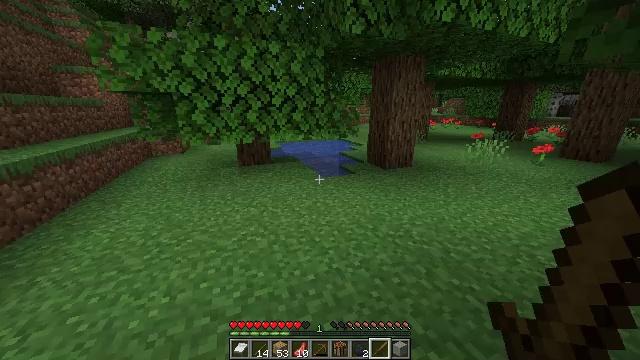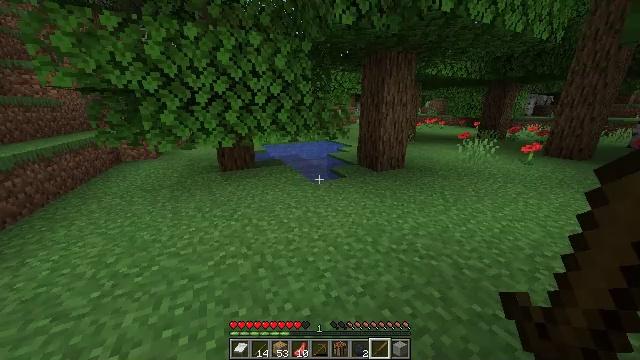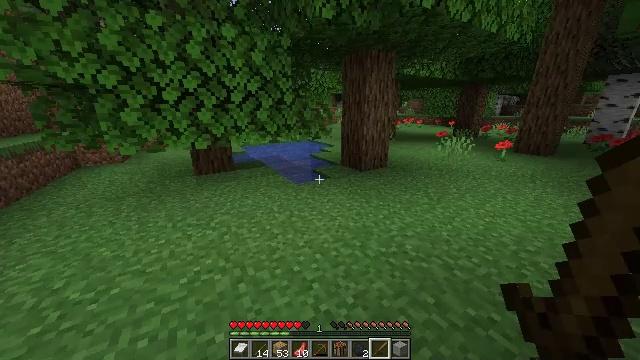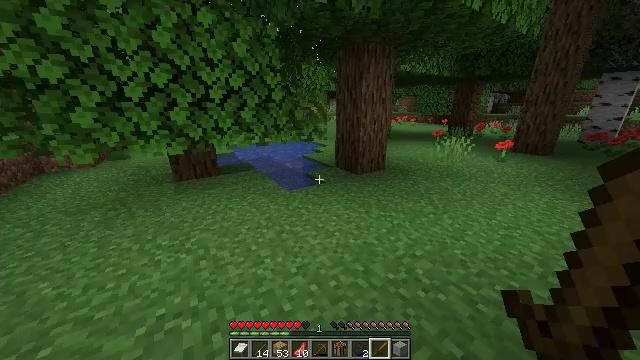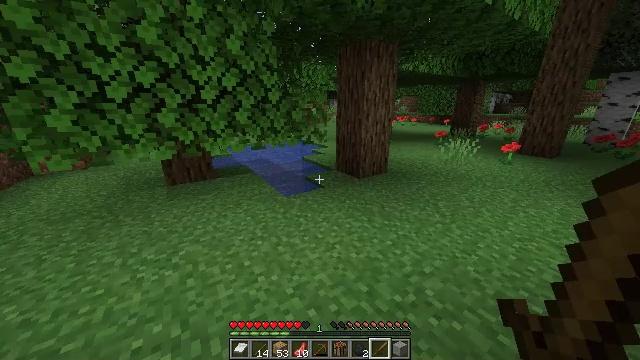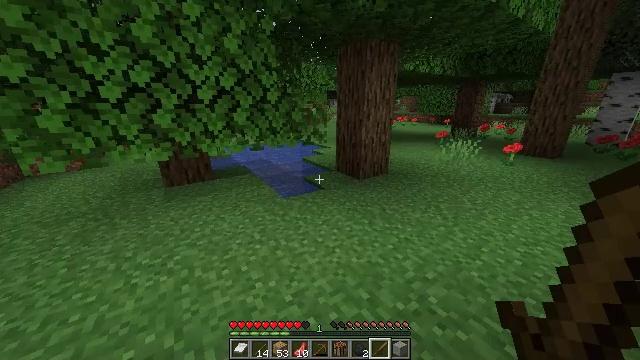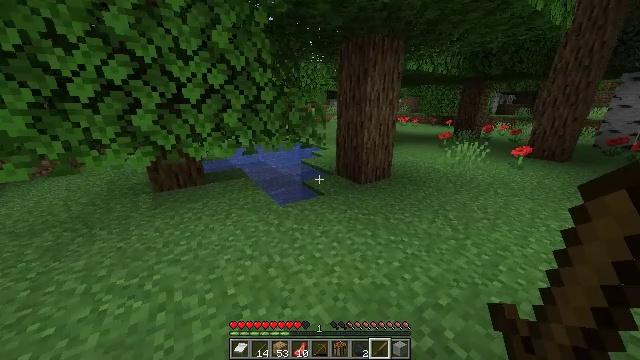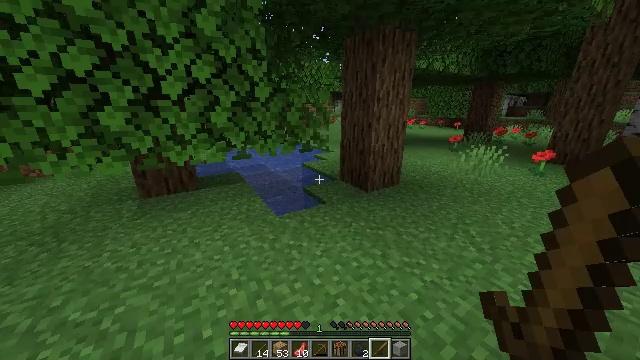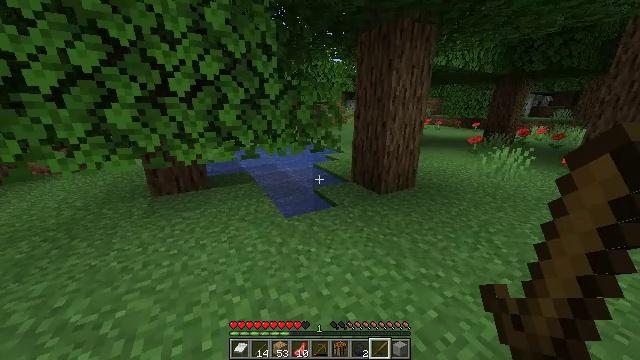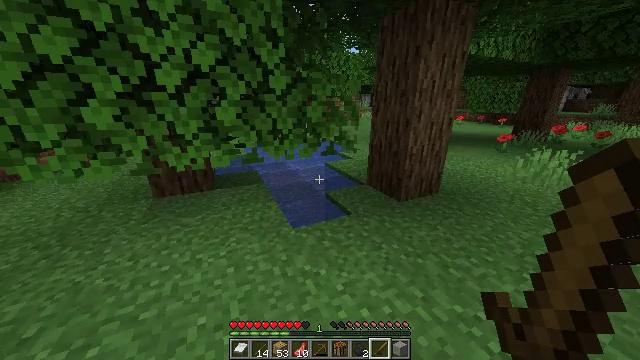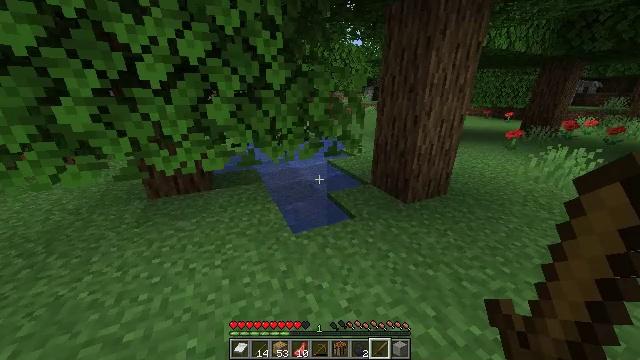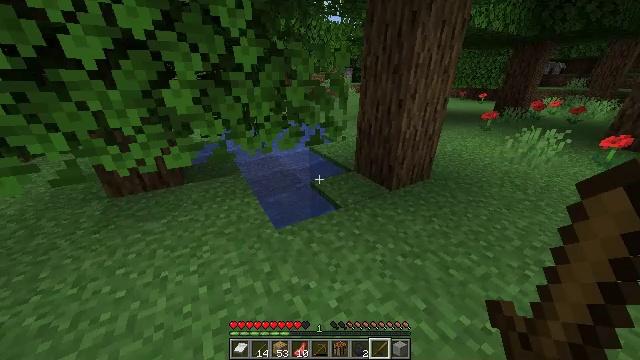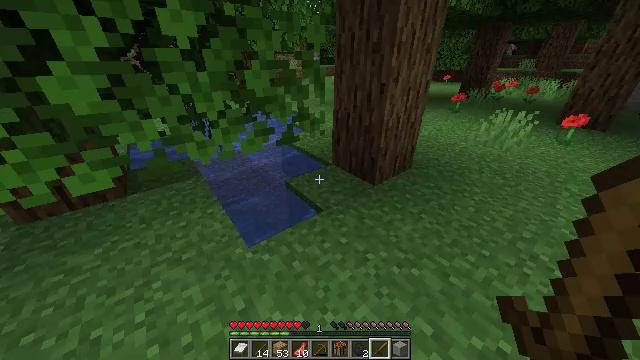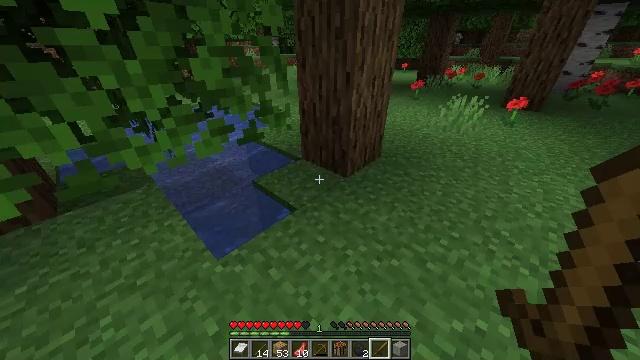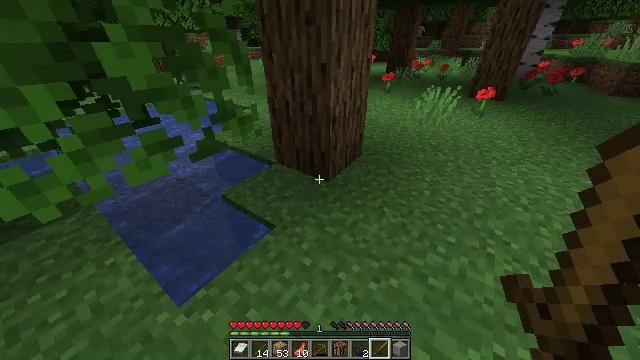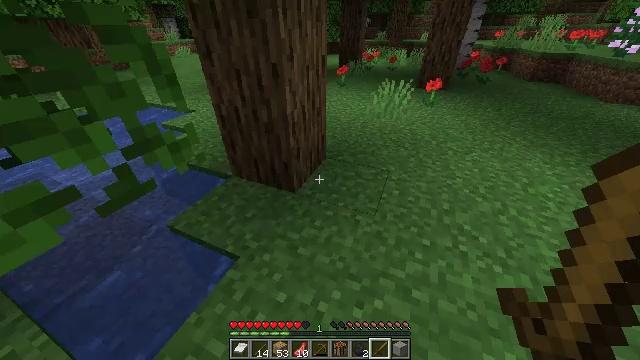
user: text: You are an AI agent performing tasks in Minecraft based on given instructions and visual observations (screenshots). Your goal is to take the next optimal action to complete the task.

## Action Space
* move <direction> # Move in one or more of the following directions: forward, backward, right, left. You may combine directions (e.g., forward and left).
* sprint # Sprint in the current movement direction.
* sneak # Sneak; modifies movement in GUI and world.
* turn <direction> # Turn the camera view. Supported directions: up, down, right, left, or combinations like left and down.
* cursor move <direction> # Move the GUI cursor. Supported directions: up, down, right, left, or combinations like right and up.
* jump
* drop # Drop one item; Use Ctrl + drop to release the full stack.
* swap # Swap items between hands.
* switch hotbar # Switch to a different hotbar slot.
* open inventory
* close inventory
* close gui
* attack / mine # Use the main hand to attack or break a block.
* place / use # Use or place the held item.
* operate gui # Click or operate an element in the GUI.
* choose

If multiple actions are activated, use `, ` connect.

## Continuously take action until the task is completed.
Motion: motion action
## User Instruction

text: Collect the bee nest for honey.
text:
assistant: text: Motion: move forward, sprint, turn right
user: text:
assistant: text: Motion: move forward, sprint, turn right
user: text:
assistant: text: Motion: move forward, sprint, turn right
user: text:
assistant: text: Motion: move forward, sprint
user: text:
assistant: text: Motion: move forward, sprint
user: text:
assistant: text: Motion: move forward, sprint
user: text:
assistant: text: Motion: move forward, sprint, turn left
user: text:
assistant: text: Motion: move forward, sprint, turn left
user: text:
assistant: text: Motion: move forward, sprint, turn left and down
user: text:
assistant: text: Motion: move forward, sprint, turn down
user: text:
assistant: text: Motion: move forward, sprint, turn right and down
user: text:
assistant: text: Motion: move forward, sprint, turn right and down
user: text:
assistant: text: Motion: move forward, sprint, turn right and down
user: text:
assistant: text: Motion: move forward, sprint, turn right and down
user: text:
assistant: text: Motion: move forward, sprint, turn right and down
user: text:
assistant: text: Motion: move forward, sprint, turn right
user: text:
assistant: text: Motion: move forward, sprint, turn right and up
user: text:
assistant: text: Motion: move forward, sprint, turn right
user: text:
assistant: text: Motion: move forward, sprint
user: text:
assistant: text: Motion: move forward, sprint
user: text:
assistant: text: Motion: no_op
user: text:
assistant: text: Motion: no_op
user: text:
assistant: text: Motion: no_op
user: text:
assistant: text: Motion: turn left and up
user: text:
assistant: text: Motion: turn left and up
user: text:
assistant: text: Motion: turn left
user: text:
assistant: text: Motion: turn left
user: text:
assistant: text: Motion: turn left and up
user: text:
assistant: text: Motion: move forward, turn left and up
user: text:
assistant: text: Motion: move forward, turn left and up